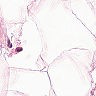
Metastatic tissue present: no